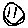
Label: smiley face